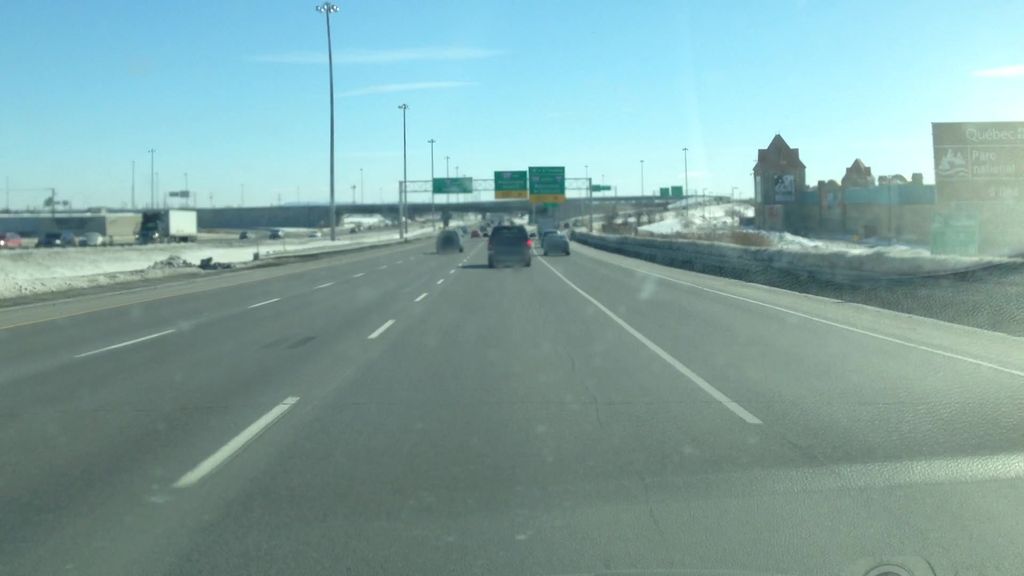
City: montreal